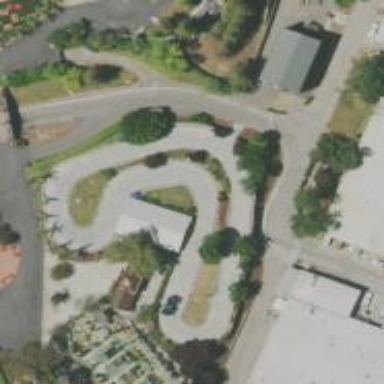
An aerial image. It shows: Raceway for motor and karting sports.